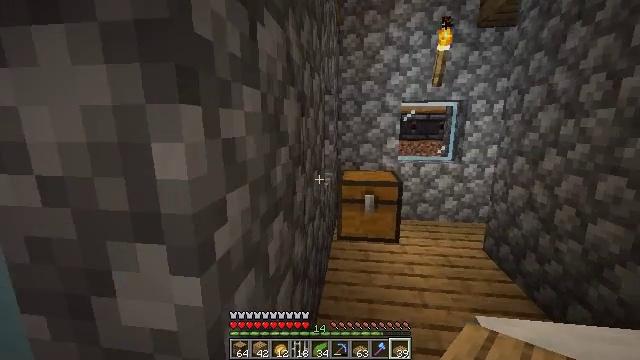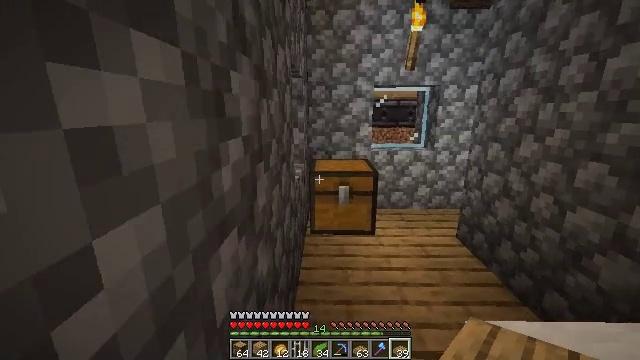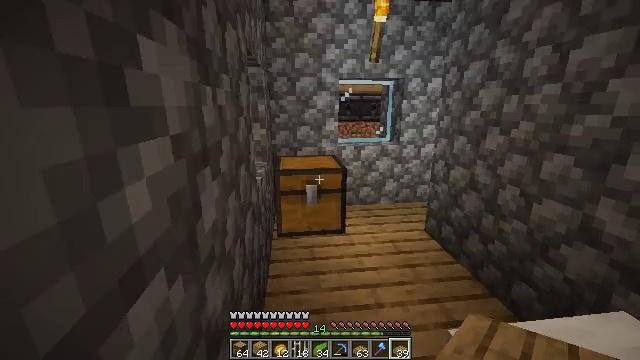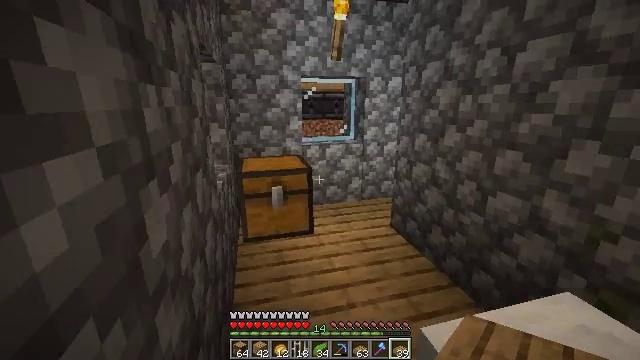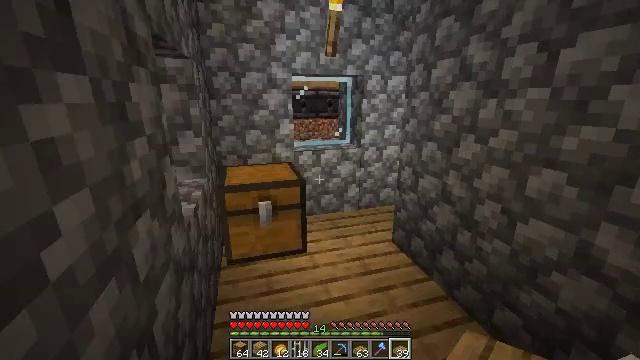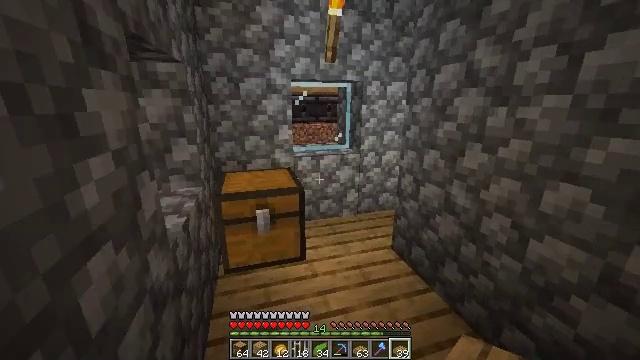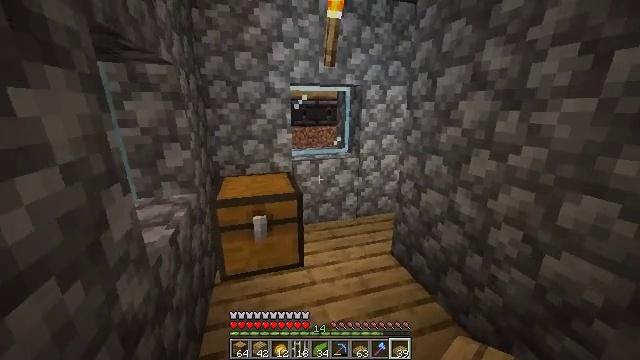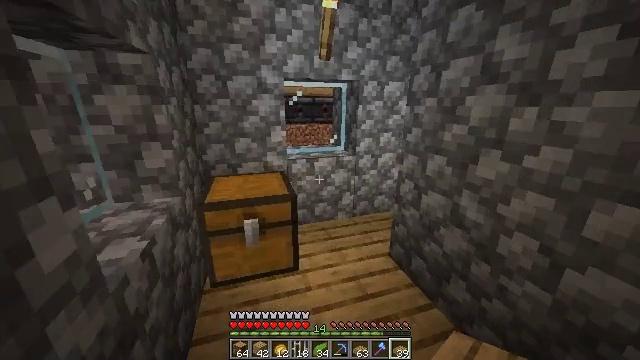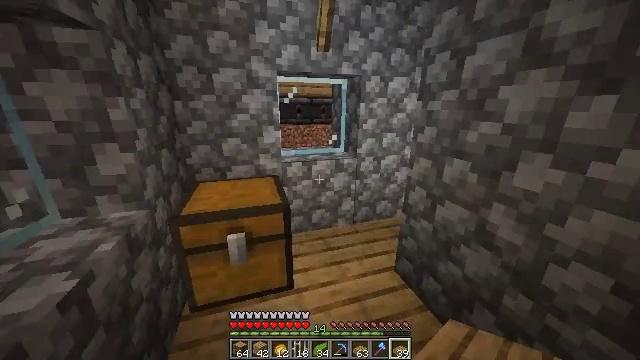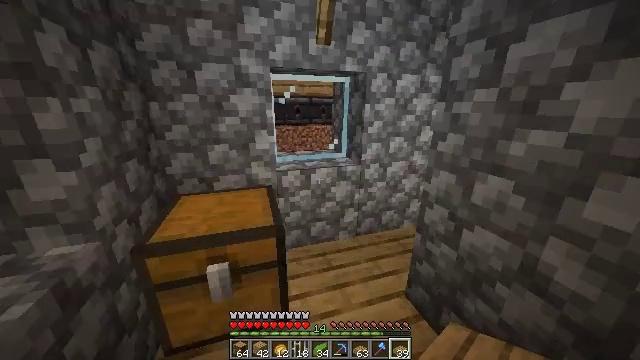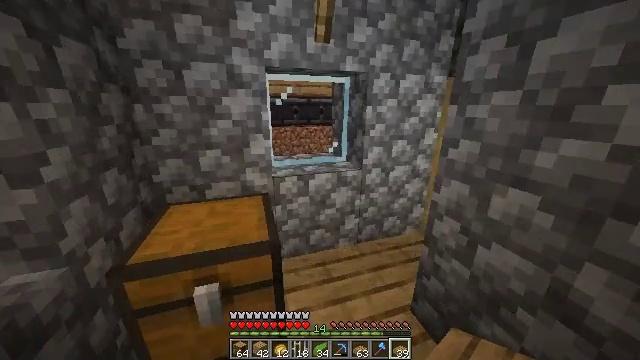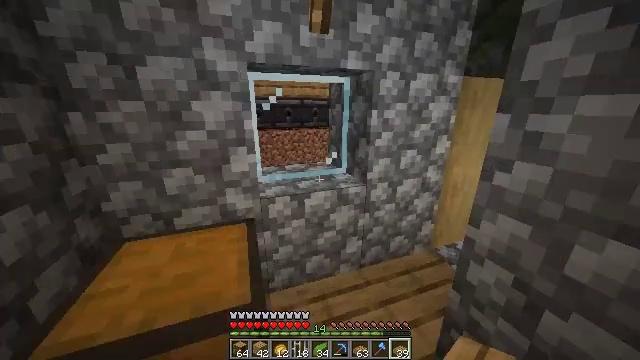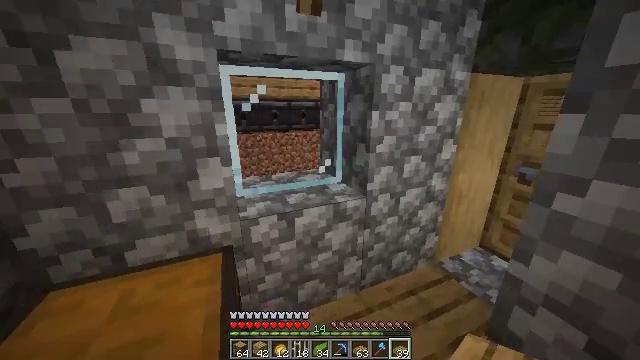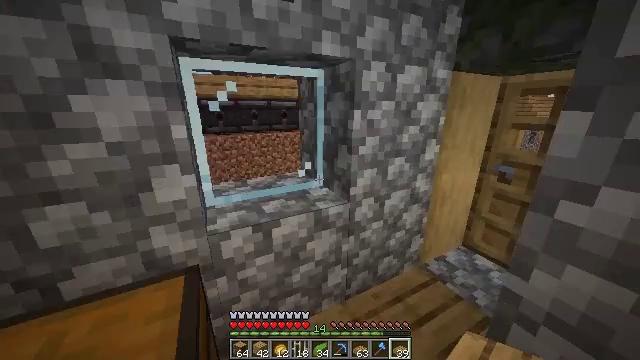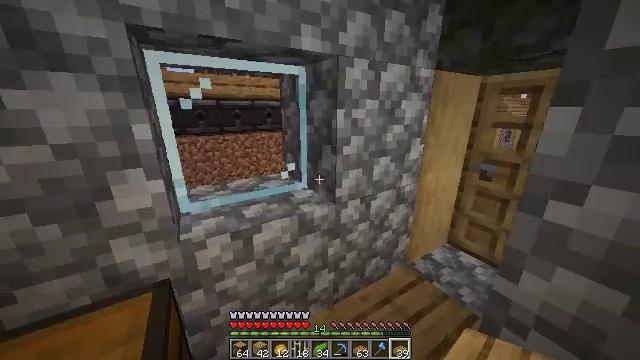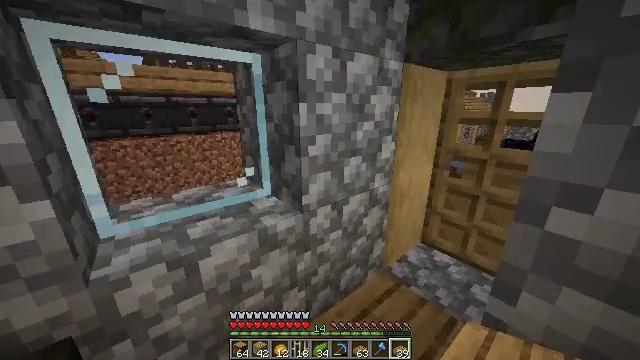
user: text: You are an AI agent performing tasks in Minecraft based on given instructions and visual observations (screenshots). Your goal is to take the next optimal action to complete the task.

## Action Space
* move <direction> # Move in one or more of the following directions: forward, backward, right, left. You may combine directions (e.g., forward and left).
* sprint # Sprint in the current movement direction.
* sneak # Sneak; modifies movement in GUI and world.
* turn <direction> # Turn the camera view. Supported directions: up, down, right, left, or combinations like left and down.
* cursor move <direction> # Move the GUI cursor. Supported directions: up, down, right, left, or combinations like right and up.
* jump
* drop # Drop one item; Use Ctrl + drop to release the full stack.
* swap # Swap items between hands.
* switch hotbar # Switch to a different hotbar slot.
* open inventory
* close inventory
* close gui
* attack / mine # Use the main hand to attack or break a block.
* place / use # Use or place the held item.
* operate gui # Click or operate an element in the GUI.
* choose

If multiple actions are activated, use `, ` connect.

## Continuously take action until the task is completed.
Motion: motion action
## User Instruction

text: Transform kelp into dried kelp using a furnace.
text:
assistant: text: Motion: move forward, turn right and down
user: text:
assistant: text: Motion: move forward, turn right and down
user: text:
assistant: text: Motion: move forward, turn right
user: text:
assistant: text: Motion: move forward, sprint, turn right
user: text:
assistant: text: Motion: move forward, sprint
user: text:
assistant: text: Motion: move forward, sprint
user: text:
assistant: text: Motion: move forward, sprint, turn down
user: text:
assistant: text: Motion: move forward, sprint
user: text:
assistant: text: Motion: move forward
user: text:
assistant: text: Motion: move forward
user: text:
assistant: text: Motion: move forward, sprint, turn right
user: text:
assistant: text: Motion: move forward, sprint, turn right
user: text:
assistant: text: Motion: move forward, sprint, turn right
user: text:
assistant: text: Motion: move forward, sprint, turn right
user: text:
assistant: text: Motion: move forward, turn right
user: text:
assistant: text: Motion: move forward, turn right and up
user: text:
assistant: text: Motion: move forward, sprint, turn right and up
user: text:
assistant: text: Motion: move forward, sprint, turn right and up
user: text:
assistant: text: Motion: move forward, sprint, turn right and up
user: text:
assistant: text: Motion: move forward, sprint, turn right
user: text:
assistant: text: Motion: move forward
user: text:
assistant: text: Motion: move forward
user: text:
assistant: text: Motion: move forward
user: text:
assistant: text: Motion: move forward, sprint
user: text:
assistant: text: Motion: move forward, sprint, use / place
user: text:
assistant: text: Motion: move forward, use / place
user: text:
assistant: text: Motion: move forward, use / place
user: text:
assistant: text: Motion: move forward, turn down
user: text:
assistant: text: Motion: move forward, sprint, turn down
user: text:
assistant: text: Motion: move forward, sprint, turn left and down